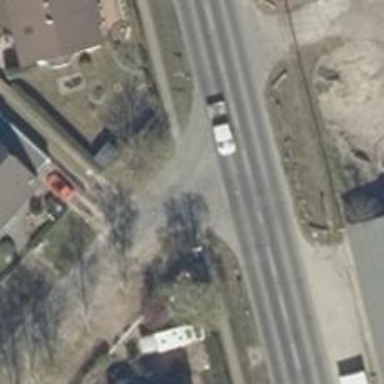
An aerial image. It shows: Unmarked crossing on the road.